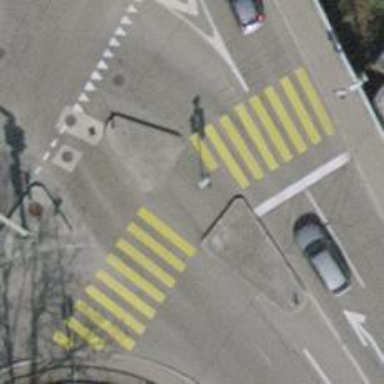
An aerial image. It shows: Zebra crossing with traffic signals and pedestrian island.